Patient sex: M
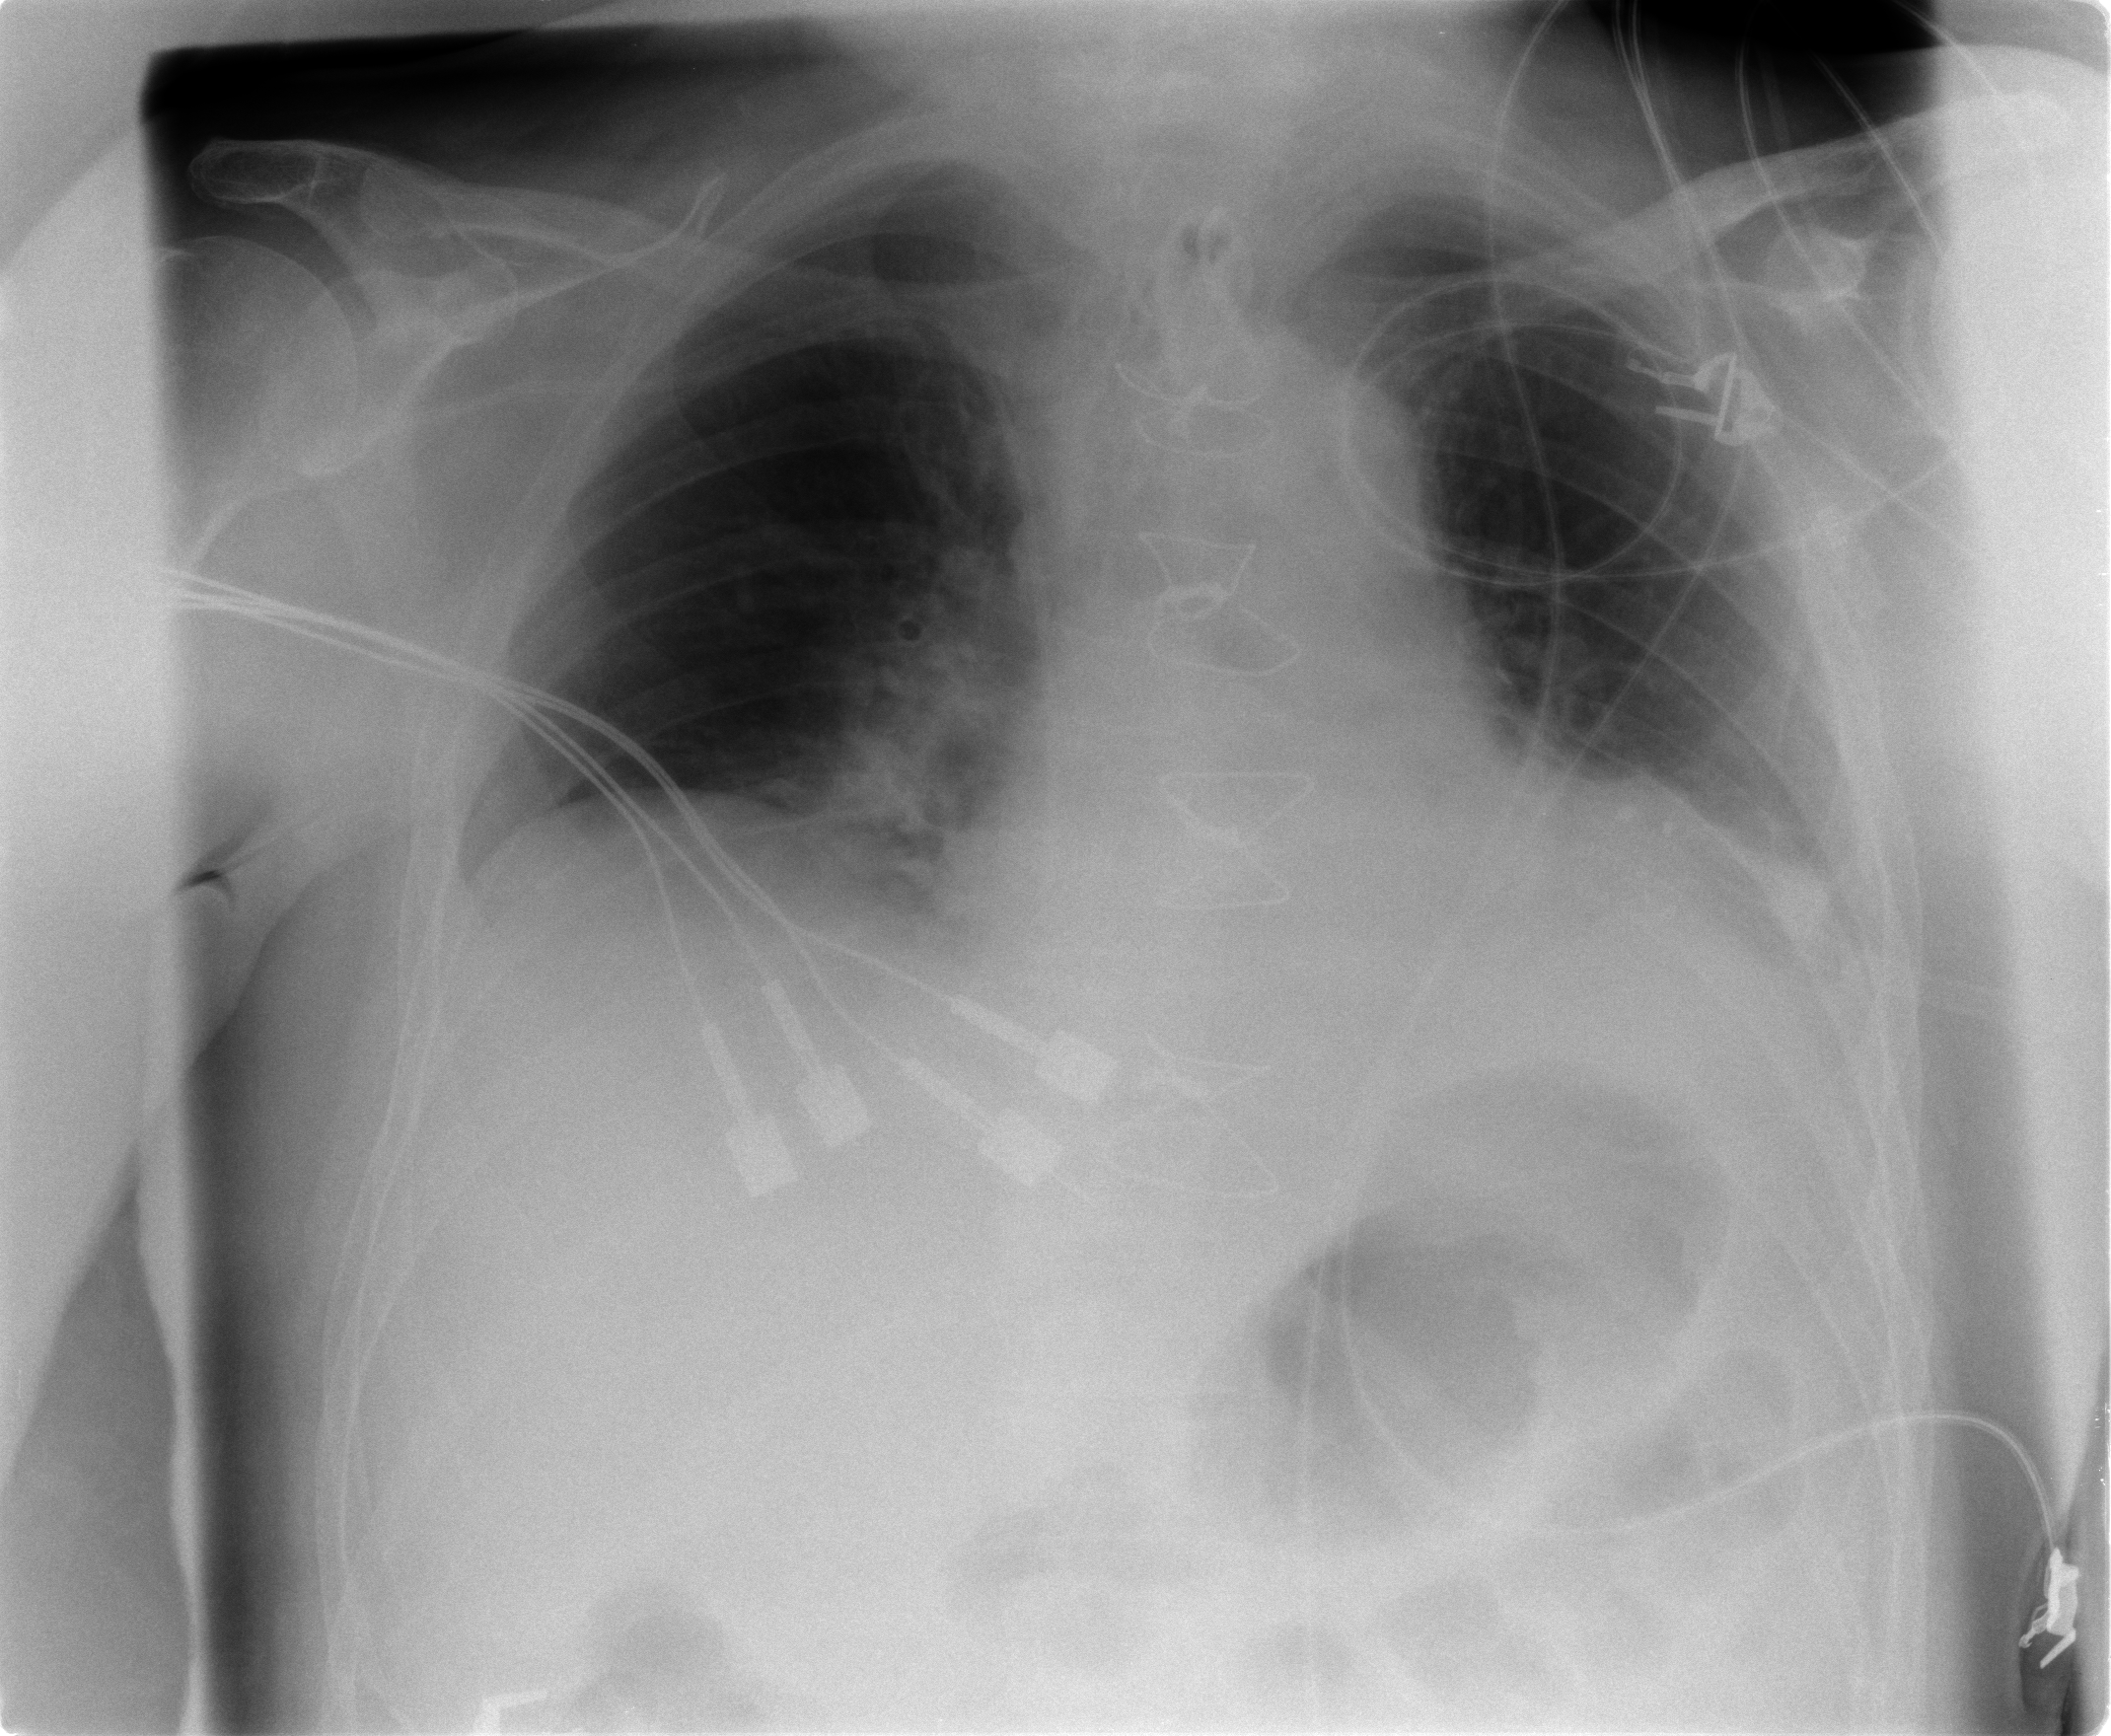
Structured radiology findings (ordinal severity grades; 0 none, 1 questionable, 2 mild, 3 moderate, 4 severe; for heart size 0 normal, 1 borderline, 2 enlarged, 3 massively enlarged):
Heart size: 2
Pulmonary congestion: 1
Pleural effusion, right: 1
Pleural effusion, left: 2
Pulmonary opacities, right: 1
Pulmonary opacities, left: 0
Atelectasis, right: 2
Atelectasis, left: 2